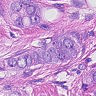
Metastatic tissue present: yes